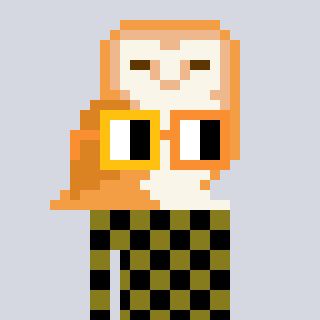
a pixel art character with square yellow and orange glasses, a owl-shaped head and a gunk-colored body on a cool background